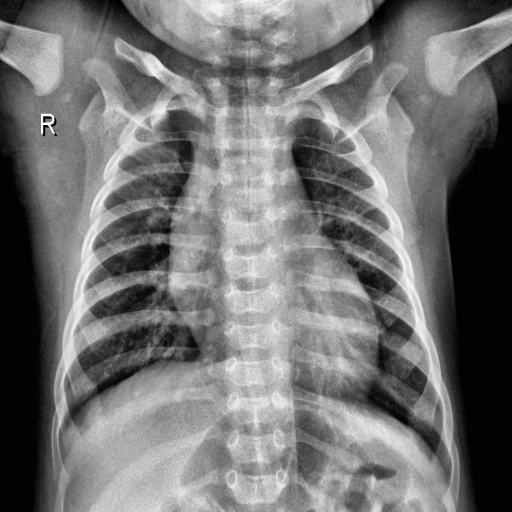
Finding: NORMAL